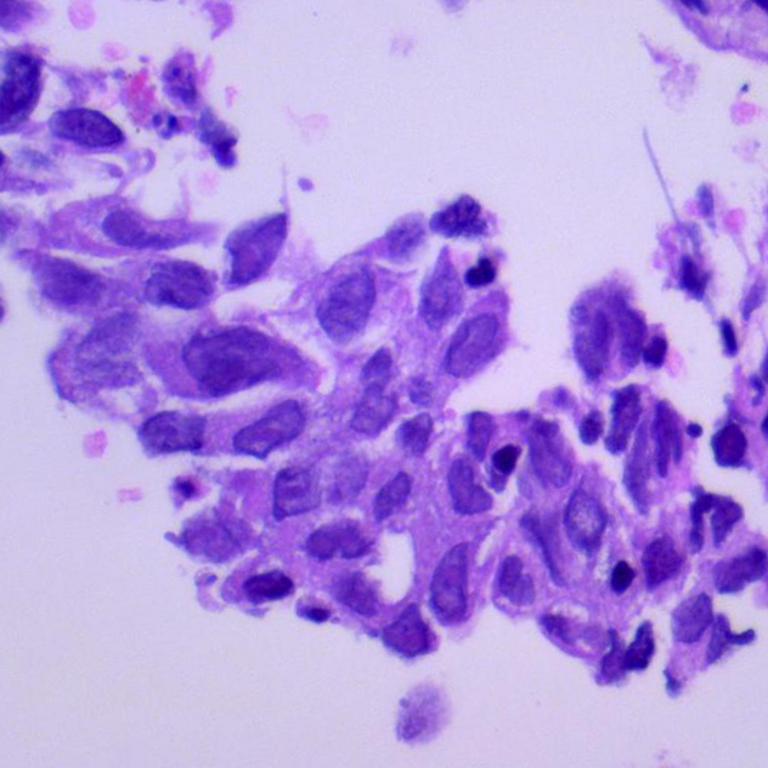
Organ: lung
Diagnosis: adenocarcinomas